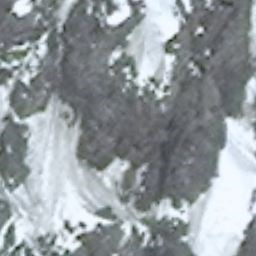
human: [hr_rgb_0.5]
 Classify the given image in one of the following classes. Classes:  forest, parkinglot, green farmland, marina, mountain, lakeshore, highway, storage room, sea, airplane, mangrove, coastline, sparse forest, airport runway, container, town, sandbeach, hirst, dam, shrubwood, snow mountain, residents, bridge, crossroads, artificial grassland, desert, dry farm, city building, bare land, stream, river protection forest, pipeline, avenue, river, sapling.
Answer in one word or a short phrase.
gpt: snow mountain